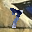
Label: 7